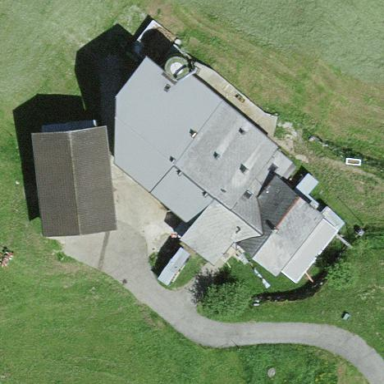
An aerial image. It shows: Farmyard area.